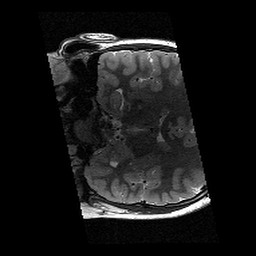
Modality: T2w
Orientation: coronal
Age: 10
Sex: male
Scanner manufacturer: siemens
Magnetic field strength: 3 T
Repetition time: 9.23 s
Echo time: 0.067 s